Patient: sex F, age 43
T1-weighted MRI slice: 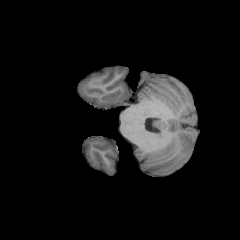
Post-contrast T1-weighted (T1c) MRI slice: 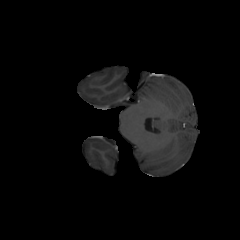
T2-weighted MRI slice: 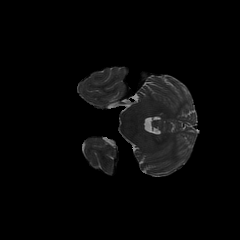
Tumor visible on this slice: no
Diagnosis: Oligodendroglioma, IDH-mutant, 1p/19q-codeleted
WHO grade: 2